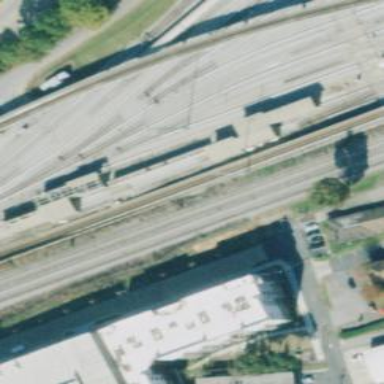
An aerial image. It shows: Yard area with electrified rail tracks.